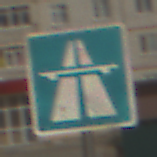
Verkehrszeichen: Autobahn
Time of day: MorningAfternoon
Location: Outdoor (Urban)
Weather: PartlyCloudy
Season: NotSpecified
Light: Natural